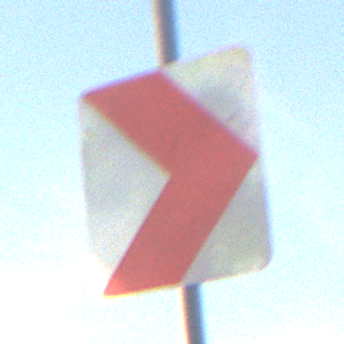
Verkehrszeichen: RichtungstafelnInKurvenKleinLinks
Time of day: SunriseSunset
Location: Outdoor (Suburban)
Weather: PartlyCloudy
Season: NotSpecified
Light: Natural